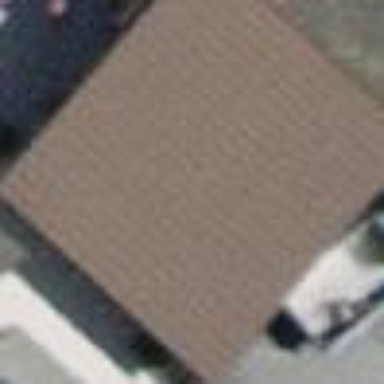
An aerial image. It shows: Garage building.